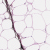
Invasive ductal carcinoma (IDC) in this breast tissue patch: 0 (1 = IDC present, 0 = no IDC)